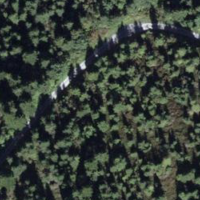
EUNIS habitat code: 43
Species observed at this site:
Phylloscopus collybita
Corvus corone
Parus major
Pyrrhula pyrrhula
Dryocopus martius
Erithacus rubecula
Cuculus canorus
Regulus regulus
Turdus viscivorus